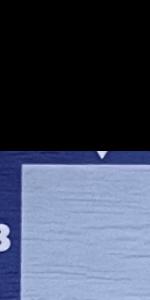
Label: Empty